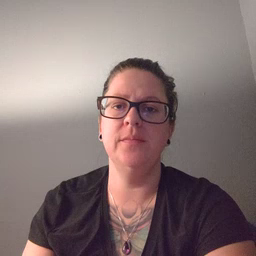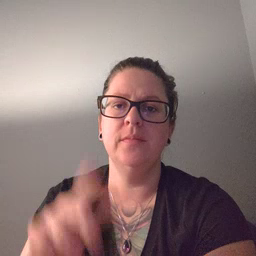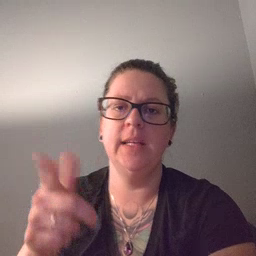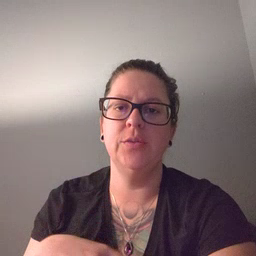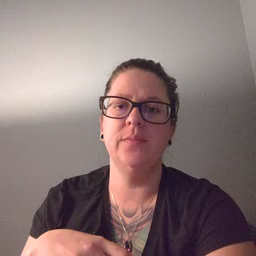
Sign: later